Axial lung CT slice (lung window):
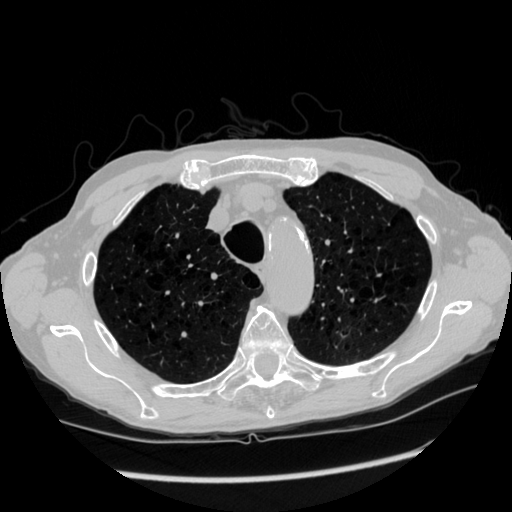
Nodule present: no